Question: I'm trying to use an element Audio into my app.
When i put my audio element like that:
'''
<audio controls>
<source src="http://dl.dropbox.com/u/<PHONE>/article_resources/song.m4a" type="audio/mpeg">
</audio>
'''
Audio element works fine, but when i try to use sliders for control volume/select a time song i can't drag the silders of default control, i only can click in the slider.
i want the default behaviour:
<URL>
What i am doing wrong?

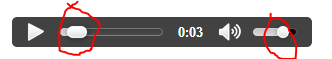
Answer: This code will help your access the sliders,
'''
<a class="lazyImage" href="jsImgSlider/images/image-slider-3.jpg">Slide 3</a>
<audio preload="none" data-image="jsImgSlider/images/image-slider-5.jpg"
data-alt="Lorem ipsum dolor sit amet" controls>
<source data-src="prod/mcaudio.mp3" type="audio/mpeg">
<source data-src="prod/mcaudio.ogg" type="audio/ogg">
</audio>
</div>
<!--thumbnails-->
<div id="thumbs" data-autovideo="true">
<div class="thumb">
<img src="jsImgSlider/images/thumb1.jpg" /><div class="playvideo"></div>
</div>
<div class="thumb">
<img src="jsImgSlider/images/thumb3.jpg" />
</div>
<div class="thumb">
<img src="jsImgSlider/images/thumb5.jpg" /><div class="playvideo"></div>
</div>
</div>
'''